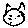
Label: cat